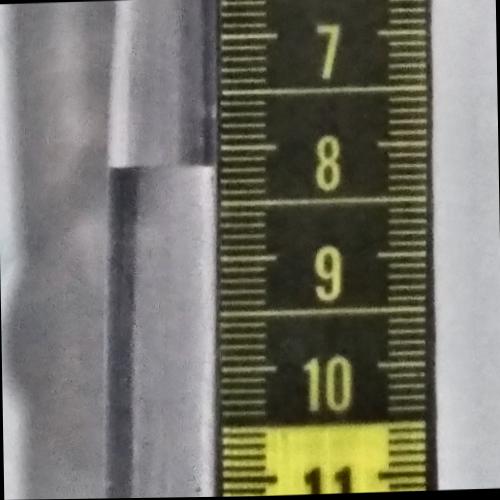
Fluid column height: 8.2 cm